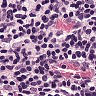
Metastatic tissue present: no